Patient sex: F
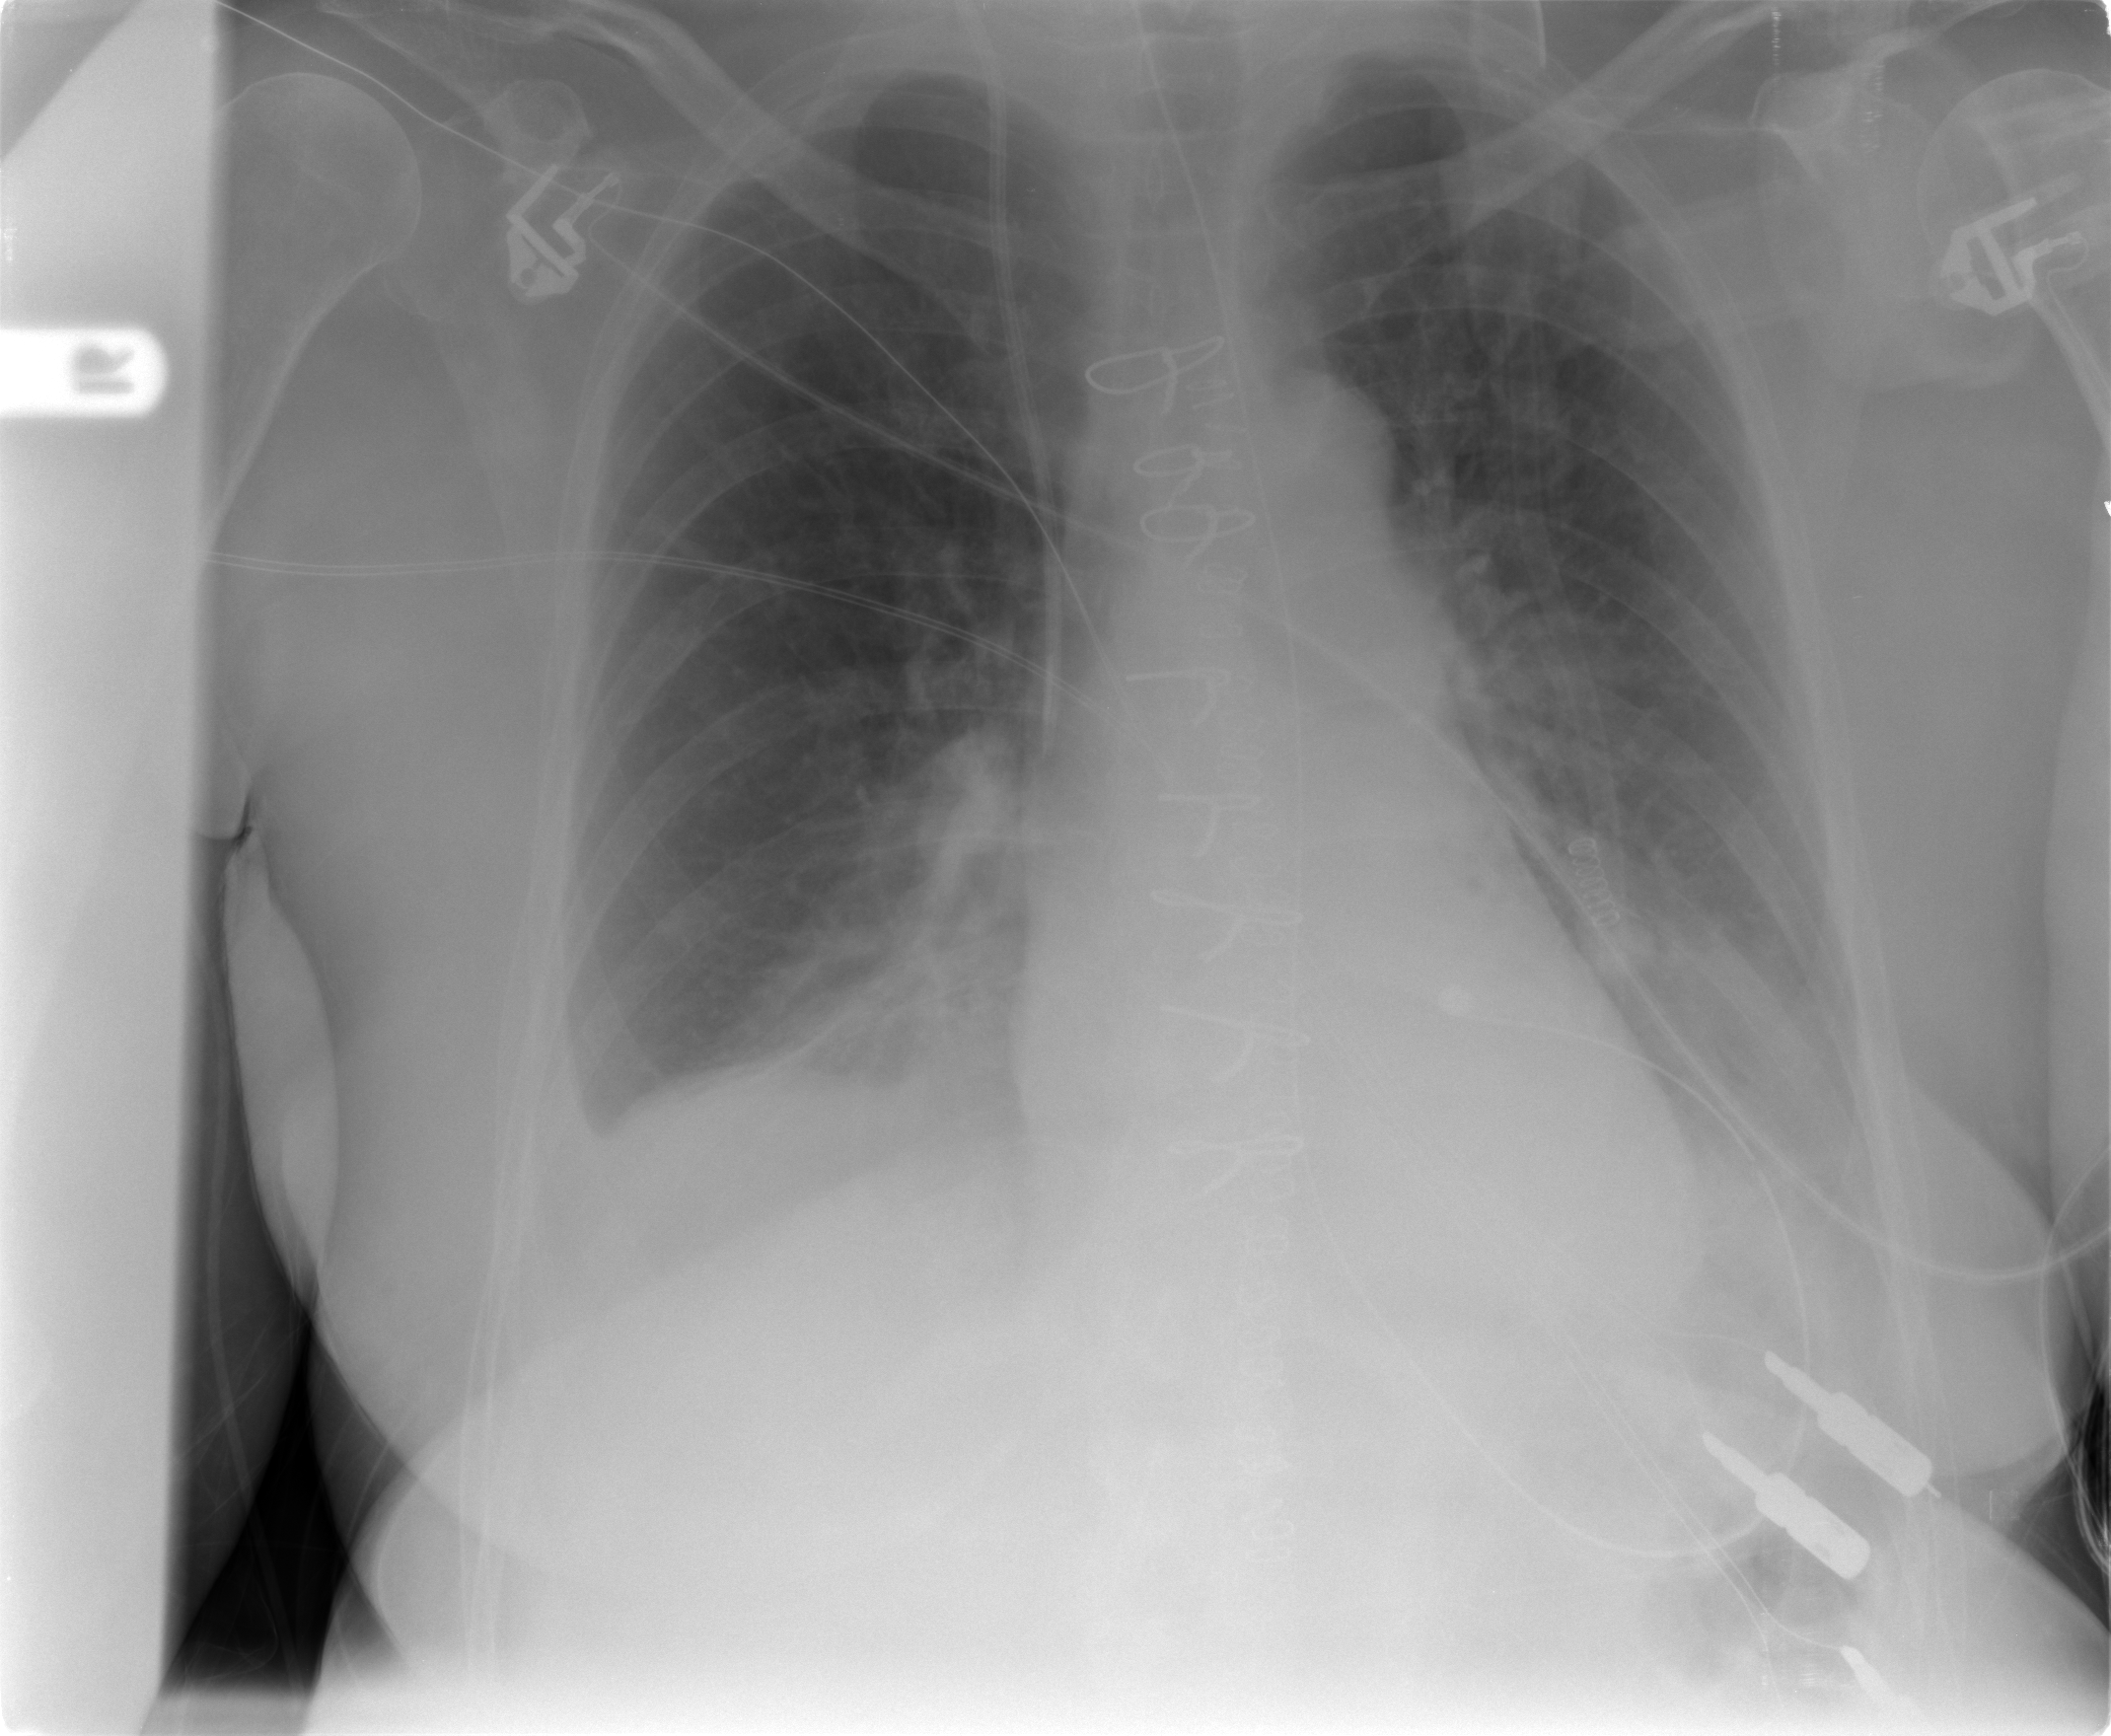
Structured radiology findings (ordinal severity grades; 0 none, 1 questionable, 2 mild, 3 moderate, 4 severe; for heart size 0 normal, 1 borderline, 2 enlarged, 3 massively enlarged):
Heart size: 0
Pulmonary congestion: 2
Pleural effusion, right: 2
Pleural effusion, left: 2
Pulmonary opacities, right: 1
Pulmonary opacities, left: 2
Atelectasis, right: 2
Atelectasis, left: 2